Platform: macOS
Application: Chrome
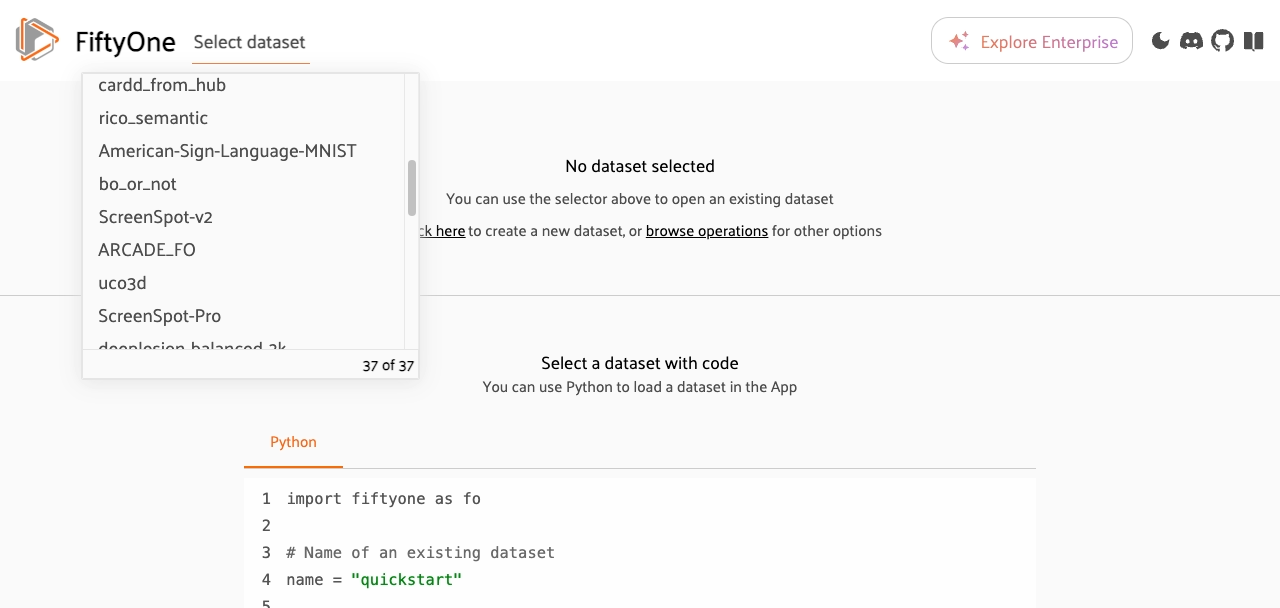
task_description: Scroll to the top of the Select dataset menu
action_type: click
element_info: Slider
steps_since_start: 1